Field crop: tomato
Growth stage: 1
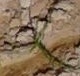
Species: cyperus